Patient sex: M
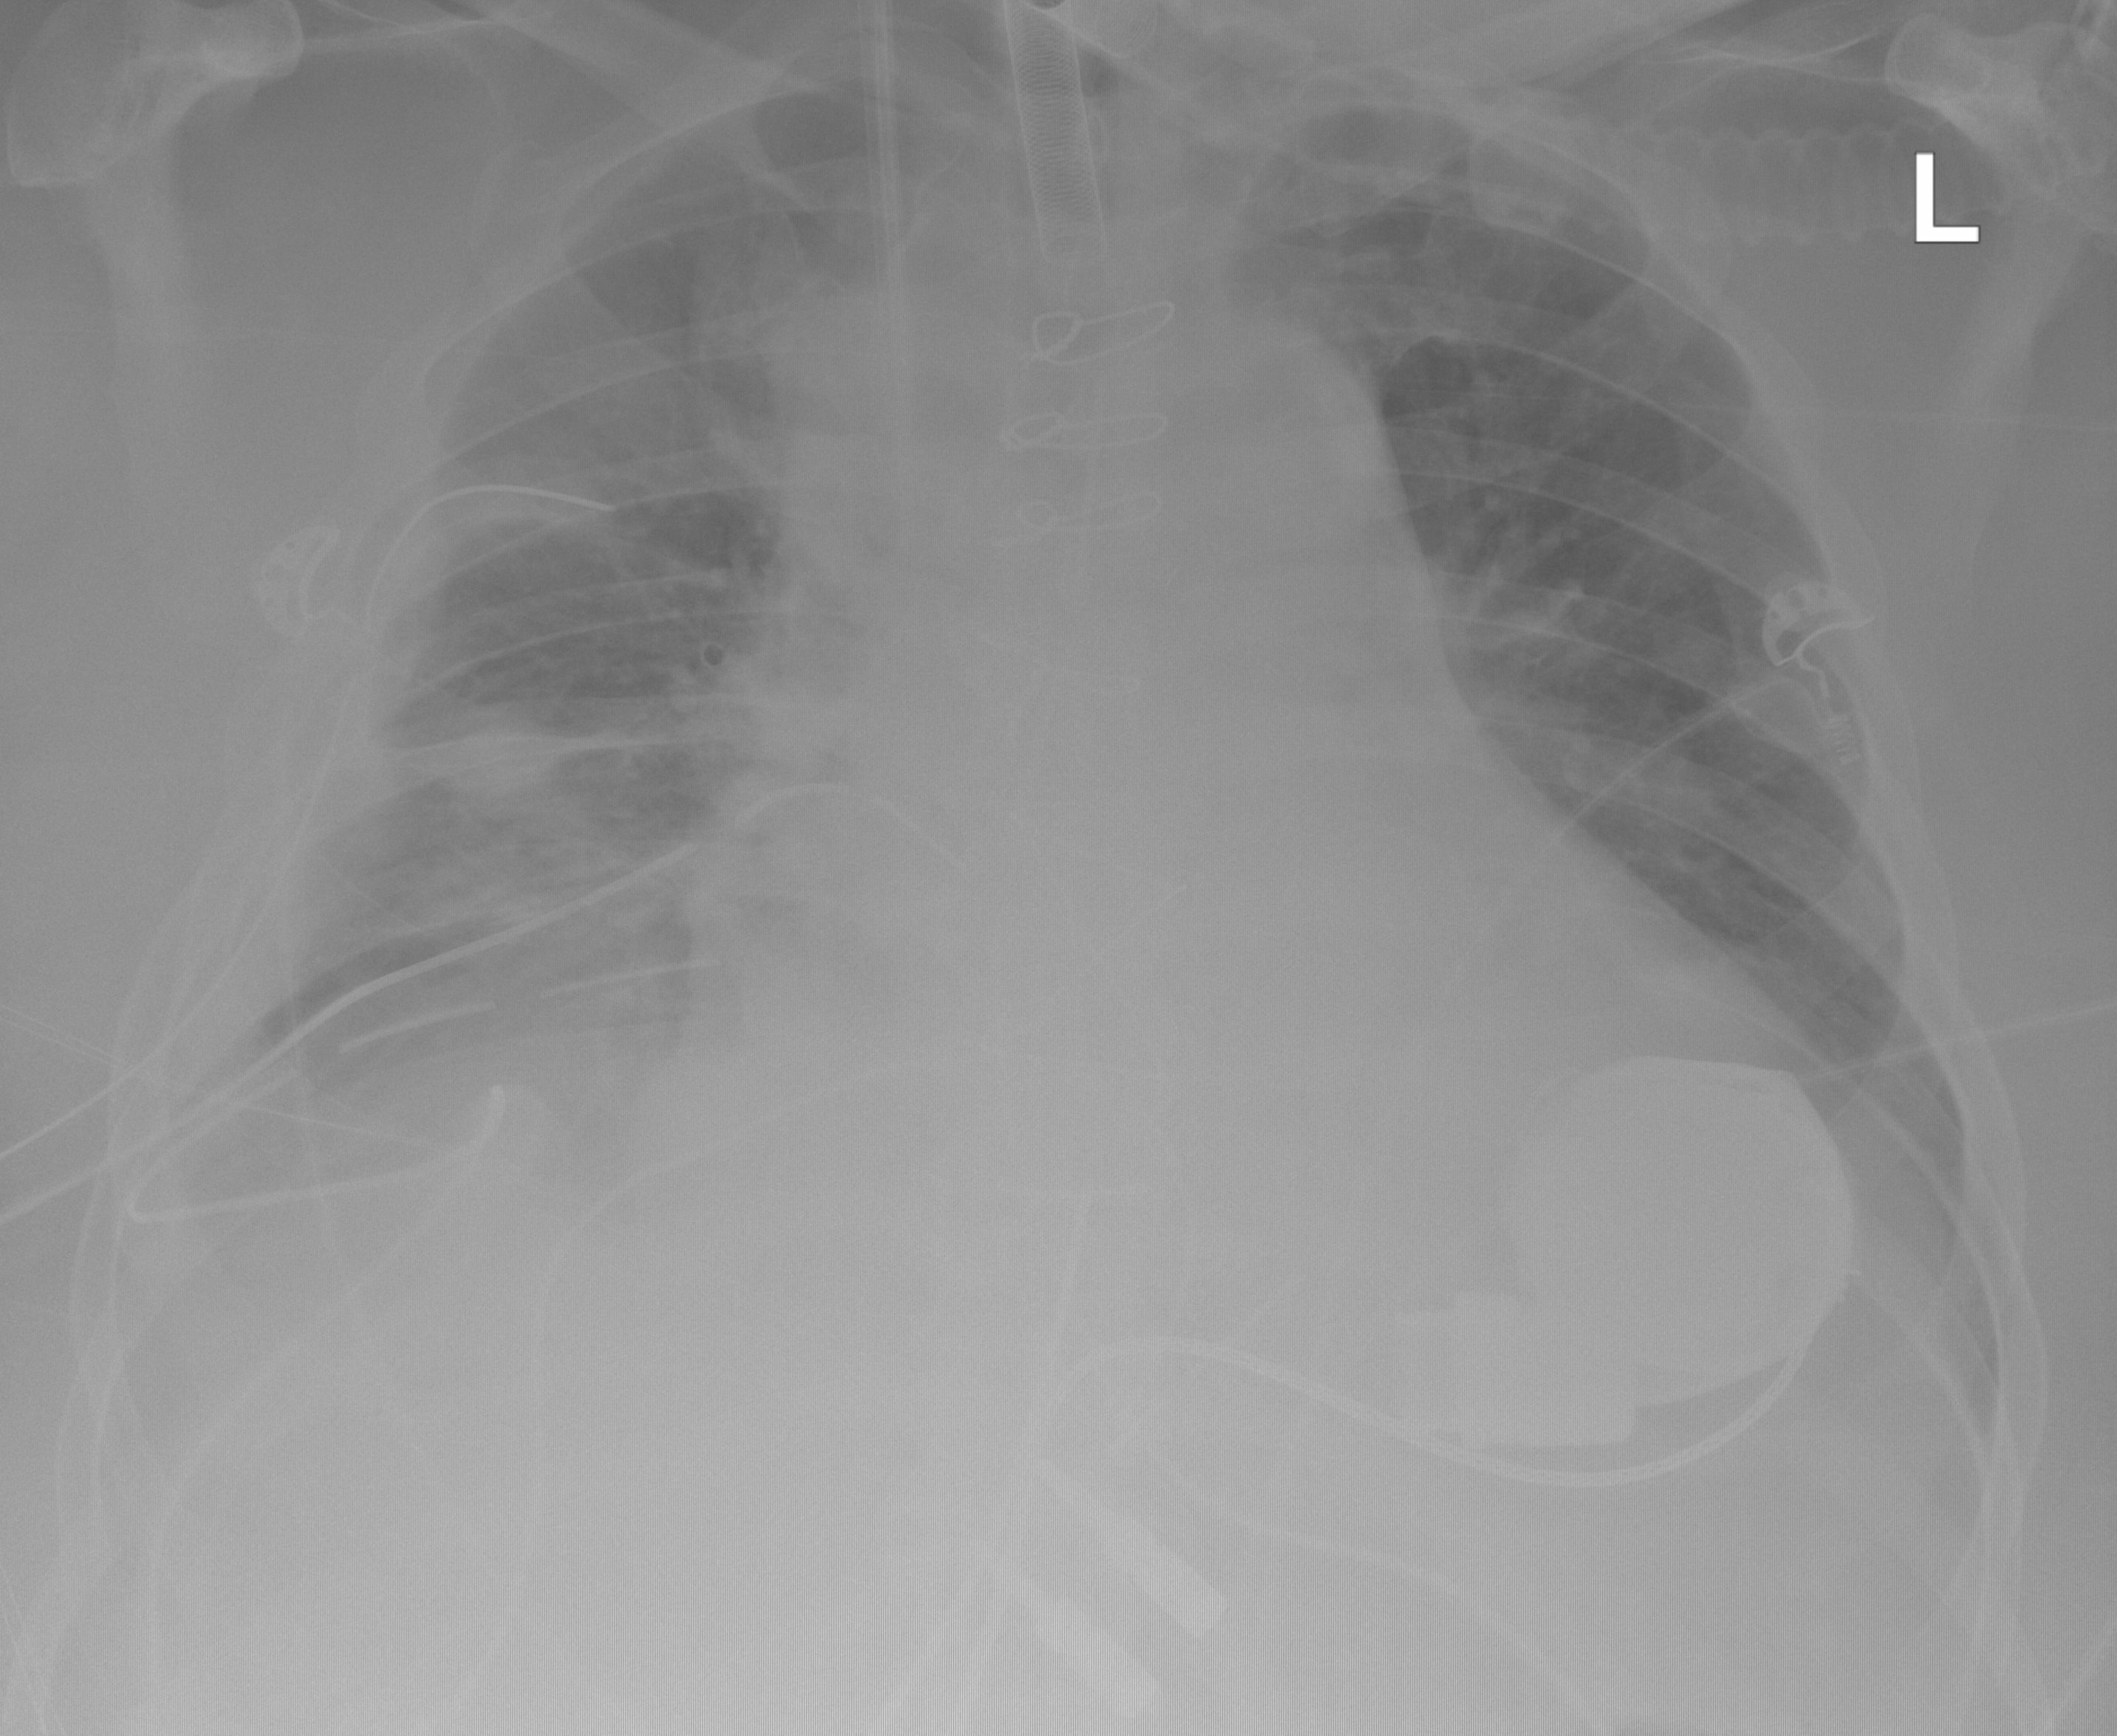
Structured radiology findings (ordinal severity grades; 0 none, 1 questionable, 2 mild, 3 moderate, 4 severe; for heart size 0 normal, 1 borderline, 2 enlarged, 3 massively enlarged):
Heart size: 3
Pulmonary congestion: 0
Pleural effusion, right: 2
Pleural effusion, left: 0
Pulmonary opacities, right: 0
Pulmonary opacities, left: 0
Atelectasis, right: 2
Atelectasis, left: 0